Question: I've a page with following HTML and uses JQuery Mobile UI framework. I've 2 queries:
1) Why bottom-border of last element hides? If I remove header, it starts appearing. Please suggest how can I keep header such that bottom-border doesn't hides.
2) Why does loader keeps visible even after page has loaded - Solved.. I was missing closing header
Thanks!
'''
<!DOCTYPE html>
<html>
<head>
<title>app</title>
<link rel="stylesheet" href="http://code.jquery.com/mobile/1.1.1/jquery.mobile-1.1.1.min.css" />
<script src="http://code.jquery.com/jquery-1.7.1.min.js"></script>
<script src="http://code.jquery.com/mobile/1.1.1/jquery.mobile-1.1.1.min.js"></script>
</head>
<body>
<header data-role="header">
<h1>
My Application</h1>
</header>
<article data-role="content">
<ul data-role="listview" >
<li><a href="#">
<h1>Heading 1</h1>
<img src="http://www.f-secure.com/static/img/labs_global/Icons/98/forum_bubbles_icon.png" alt="cards"/>
<p>Select this option to lorum ipsum</p></a>
</li>
<li><a href="#">
<h1>Heading 2</h1>
<img src="http://www.f-secure.com/static/img/labs_global/Icons/98/forum_bubbles_icon.png" alt="cards"/>
<p>Select this option to lorum ipsum</p></a>
</li>
<li><a href="#">
<h1>Heading 3</h1>
<img src="http://www.f-secure.com/static/img/labs_global/Icons/98/forum_bubbles_icon.png" alt="cards"/>
<p>Select this option to lorum ipsum</p></a>
</li>
<li><a href="#">
<h1>Heading 4</h1>
<img src="http://www.f-secure.com/static/img/labs_global/Icons/98/forum_bubbles_icon.png" alt="cards"/>
<p>Select this option to lorum ipsum</p></a>
</li>
</ul>
</article>
</body>
</html>
'''
Screenshot:

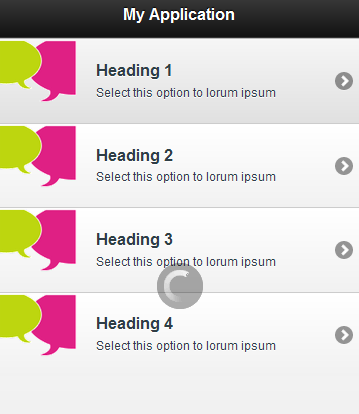
Answer: It's the body tag.. Close your head before opening body...
'''
<!DOCTYPE html>
<html>
<head>
<link rel="stylesheet" href="http://code.jquery.com/mobile/1.1.1/jquery.mobile-1.1.1.min.css" />
<script src="http://code.jquery.com/jquery-1.7.1.min.js"></script>
<script src="http://code.jquery.com/mobile/1.1.1/jquery.mobile-1.1.1.min.js"></script>
</head>
<body>
[...]
</body>
</html>
'''
Working jsfiddle <URL>.